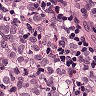
Metastatic tissue present: yes